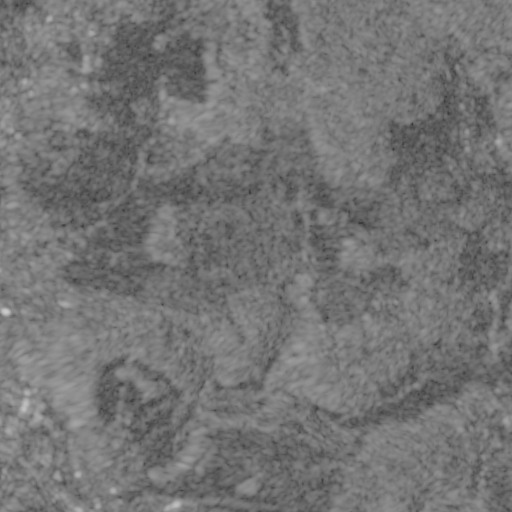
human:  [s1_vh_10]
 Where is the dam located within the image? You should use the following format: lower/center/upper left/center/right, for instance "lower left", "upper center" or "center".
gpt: The dam is located in the upper right of the image.
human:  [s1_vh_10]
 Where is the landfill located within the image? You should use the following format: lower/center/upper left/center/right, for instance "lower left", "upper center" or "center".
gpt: The landfill is located in the center of the image.
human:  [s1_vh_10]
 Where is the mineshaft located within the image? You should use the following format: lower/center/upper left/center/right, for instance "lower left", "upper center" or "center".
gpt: The mineshaft is located in the lower right of the image.
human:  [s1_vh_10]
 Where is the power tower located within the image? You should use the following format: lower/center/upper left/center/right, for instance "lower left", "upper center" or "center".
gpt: The power tower is located in the center left of the image.
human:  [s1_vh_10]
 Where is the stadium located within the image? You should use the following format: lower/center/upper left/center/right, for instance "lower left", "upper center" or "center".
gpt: The stadium is located in the upper left of the image.
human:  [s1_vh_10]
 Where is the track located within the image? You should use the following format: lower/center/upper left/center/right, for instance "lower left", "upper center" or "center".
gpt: There is no track in the image.

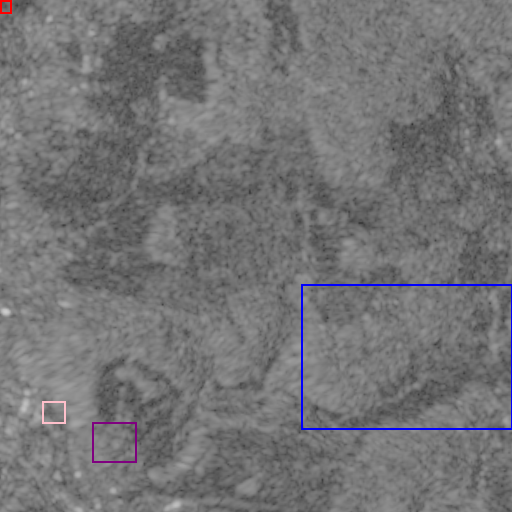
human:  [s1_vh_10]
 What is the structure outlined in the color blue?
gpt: The structure outlined in blue is a crop field.
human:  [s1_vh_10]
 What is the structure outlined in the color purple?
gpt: The structure outlined in purple is a park.
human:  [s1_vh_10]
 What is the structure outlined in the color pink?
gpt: The structure outlined in pink is a parking lot.
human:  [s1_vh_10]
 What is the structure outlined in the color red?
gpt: The structure outlined in red is a stadium.
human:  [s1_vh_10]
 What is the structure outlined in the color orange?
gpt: There is no orange outline.